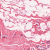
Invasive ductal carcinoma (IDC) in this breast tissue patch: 0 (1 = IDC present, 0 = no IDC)